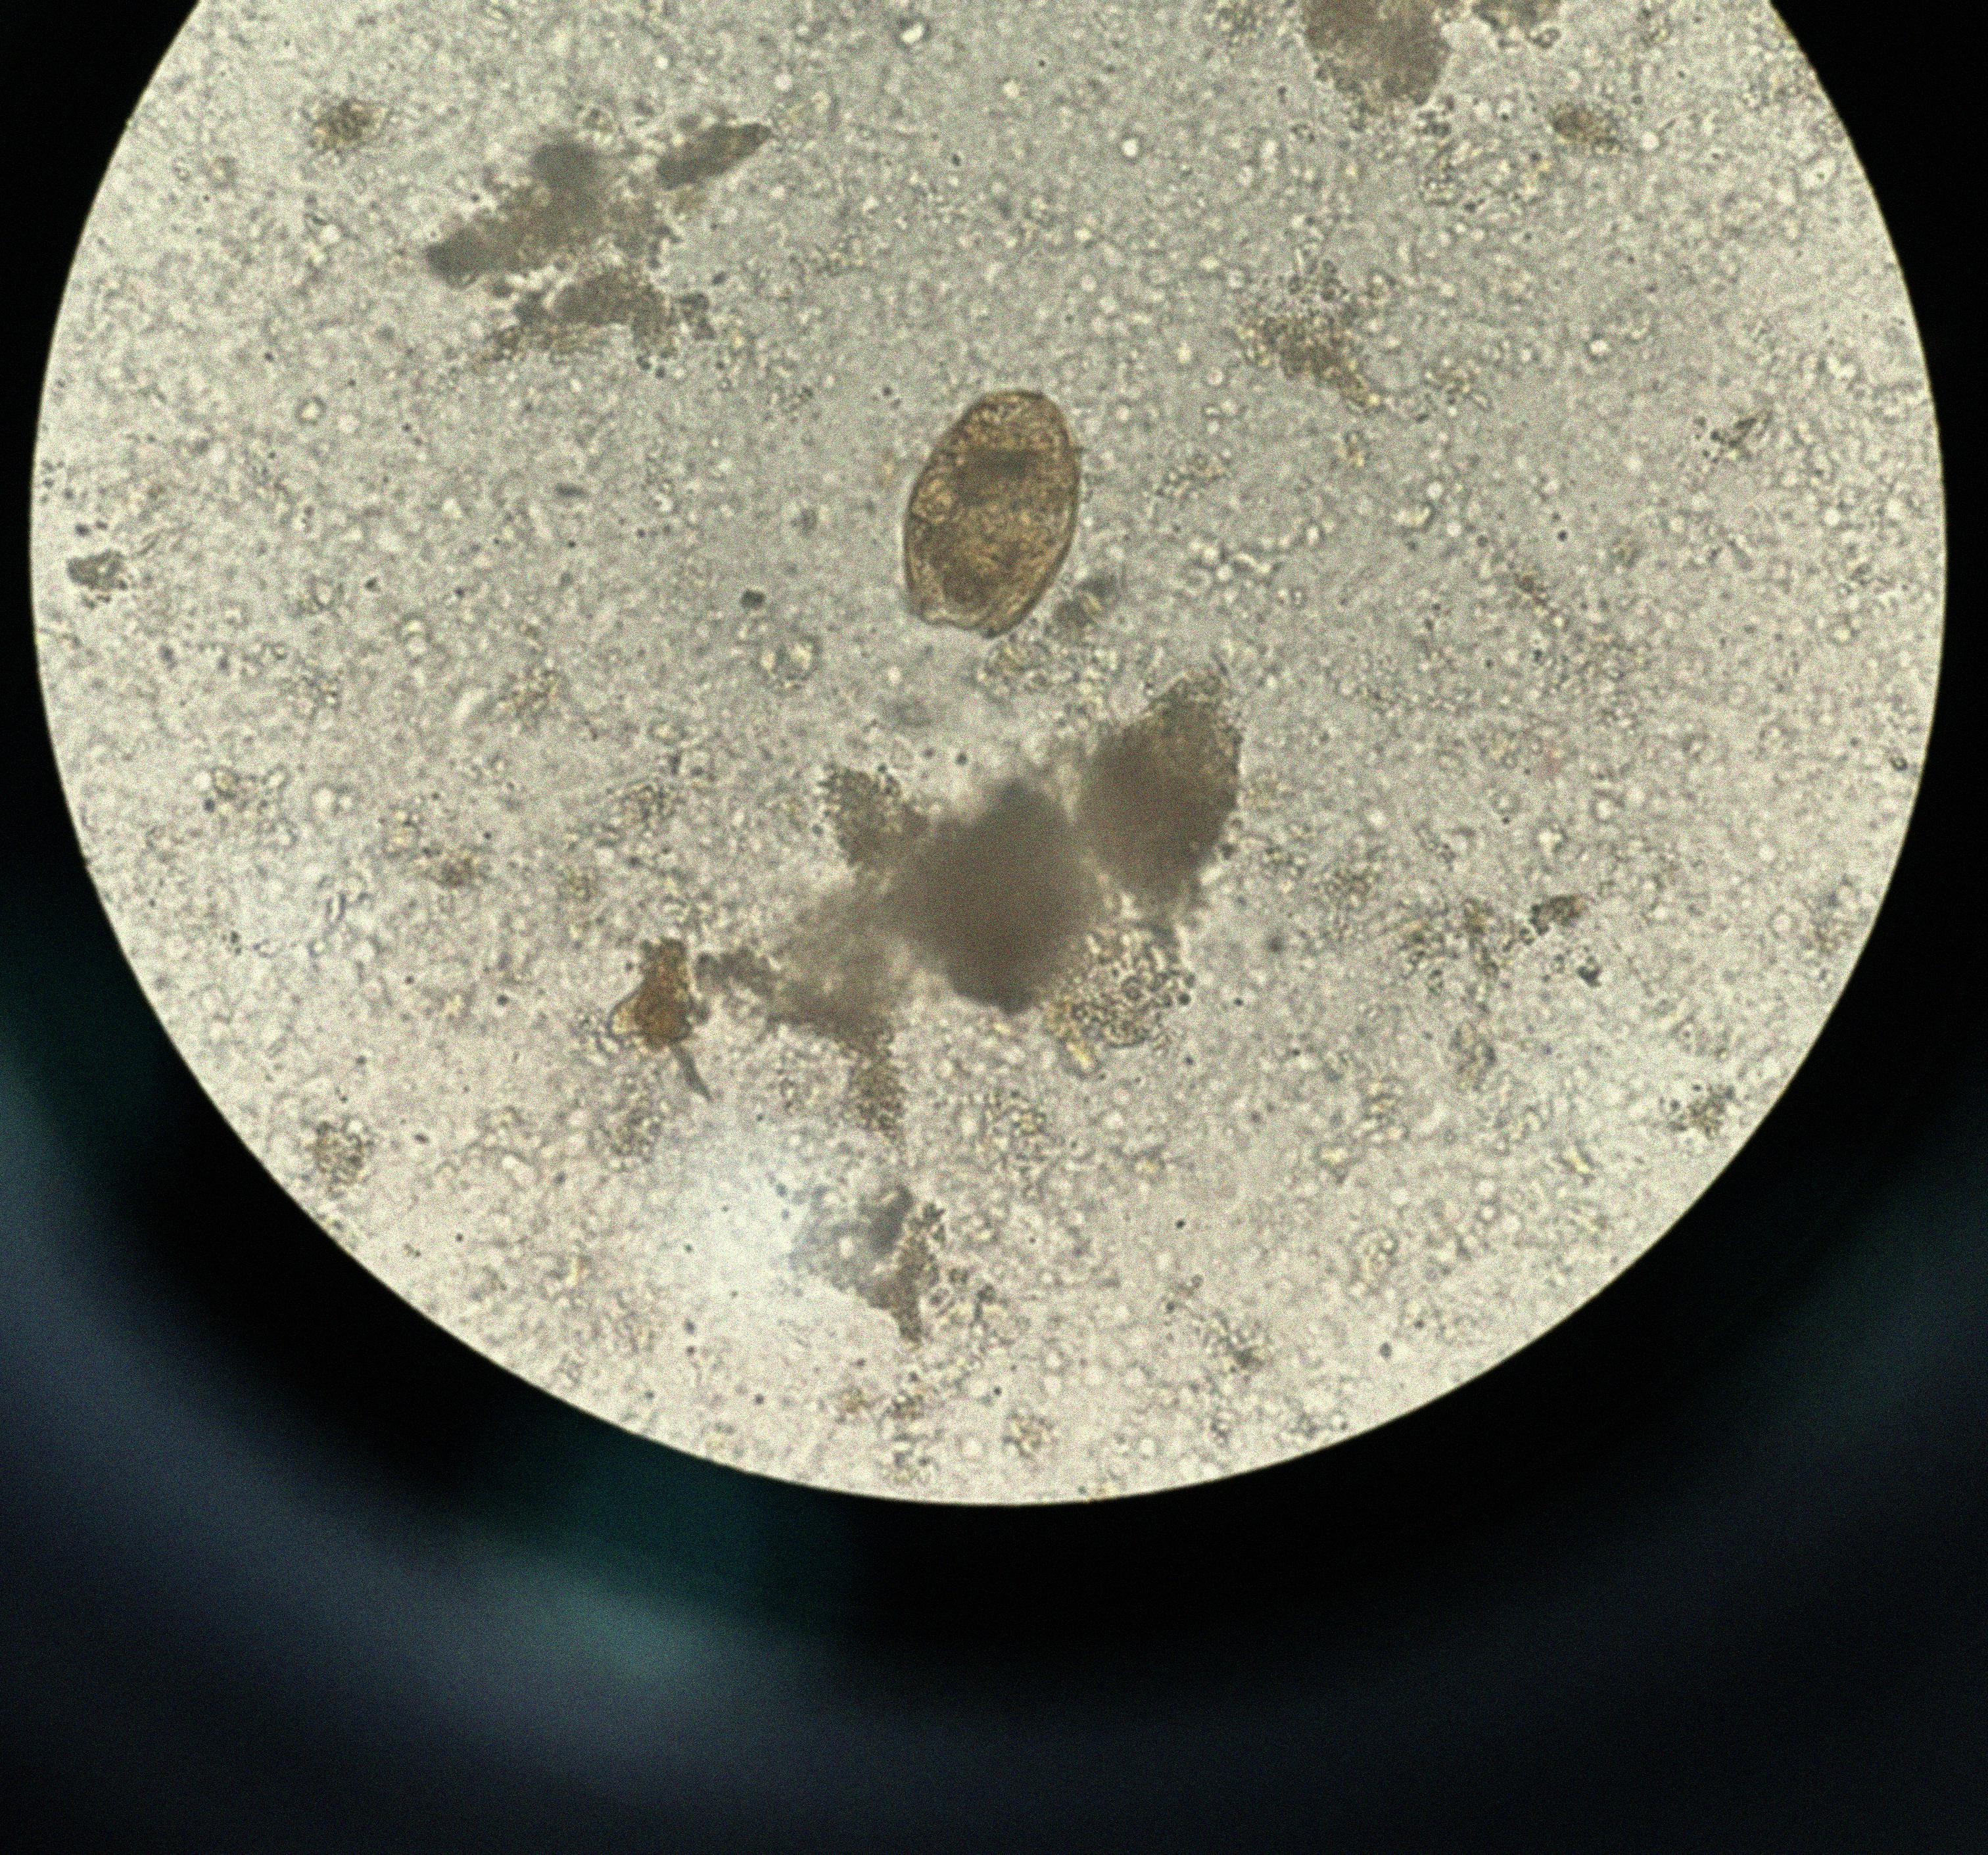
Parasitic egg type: Paragonimus spp